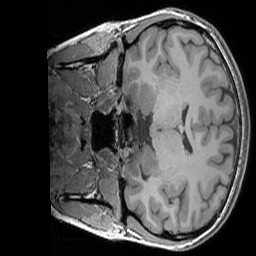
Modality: T1w
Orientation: coronal
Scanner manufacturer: siemens
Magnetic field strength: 3 T
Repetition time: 1.83 s
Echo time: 0.00303 s